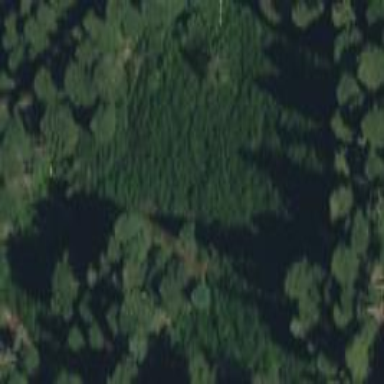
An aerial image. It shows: Wet meadow with woodland vegetation.